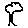
Label: tree